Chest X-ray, PA view. Patient: 27 years old, sex M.
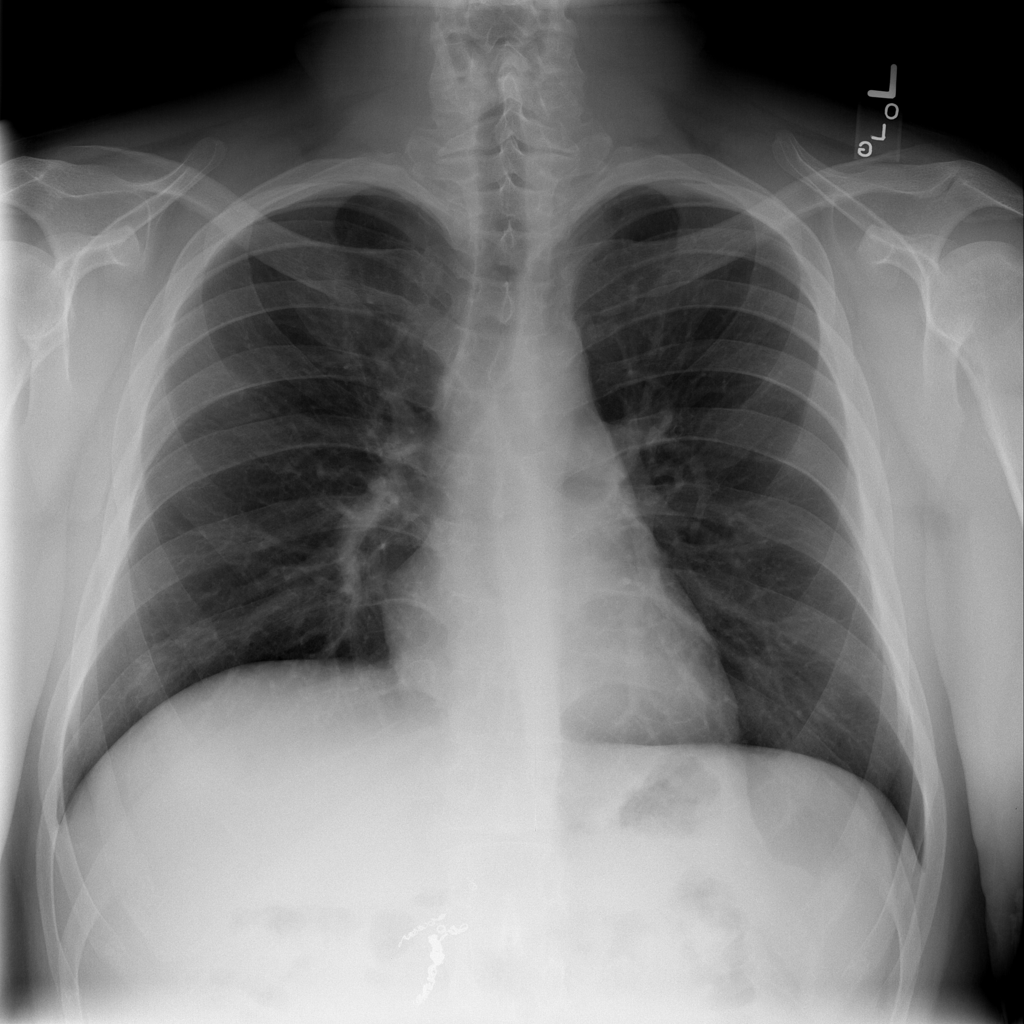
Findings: No Finding